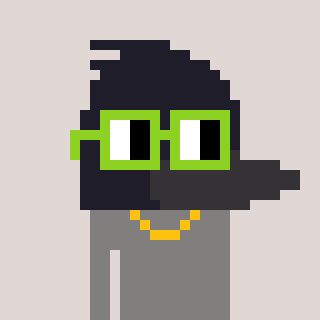
a pixel art character with square light green glasses, a raven-shaped head and a bluegrey-colored body on a warm background